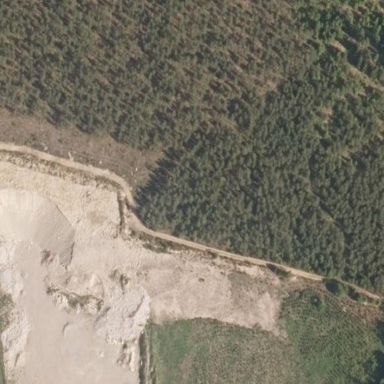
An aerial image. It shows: Quarry area.